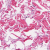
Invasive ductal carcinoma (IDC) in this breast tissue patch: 0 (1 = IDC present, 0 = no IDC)